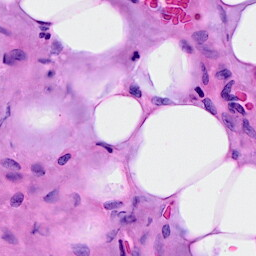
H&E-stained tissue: Breast